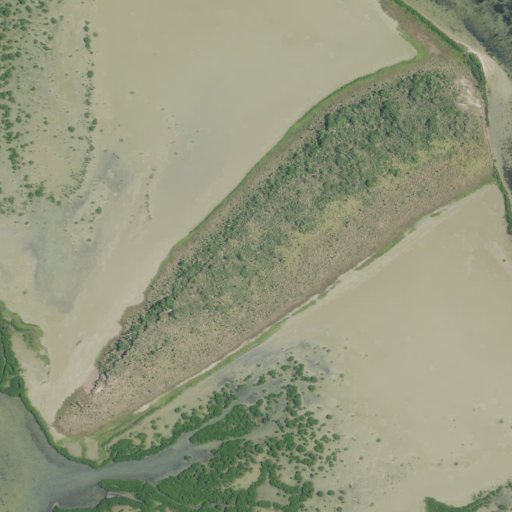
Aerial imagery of island in Texas named Ultimo Island containing open water, herbaceous wetlands, shrub, and barren land